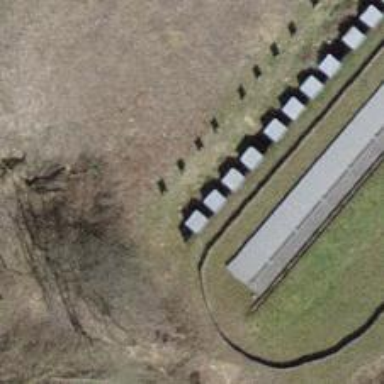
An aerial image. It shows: Retaining wall.